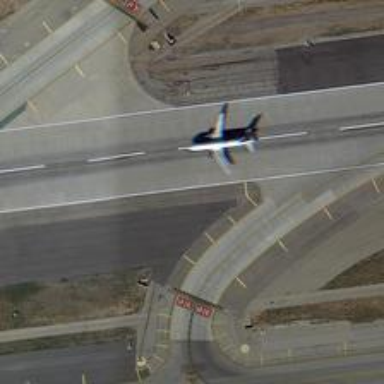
A plane is in the middle of the runway and is ready to take off .